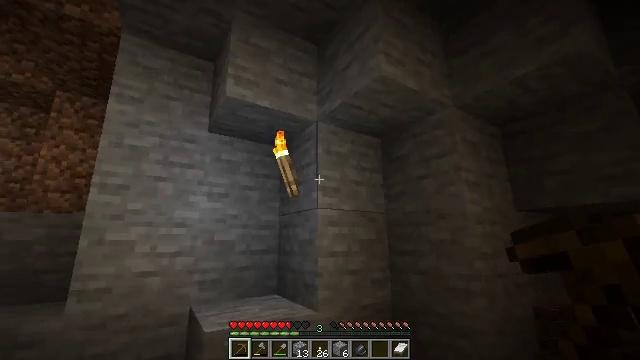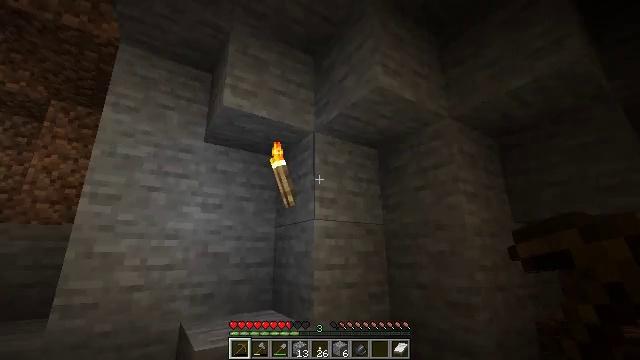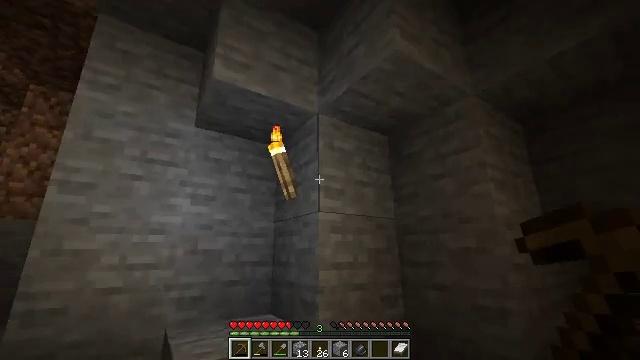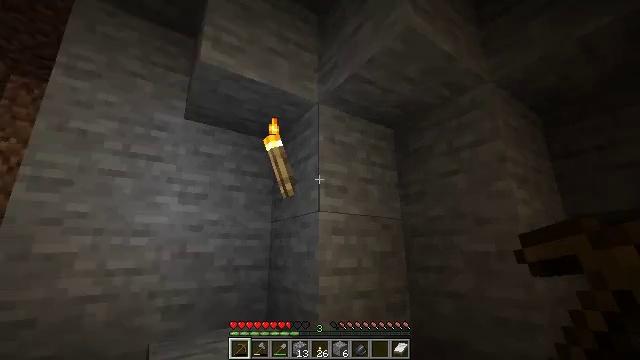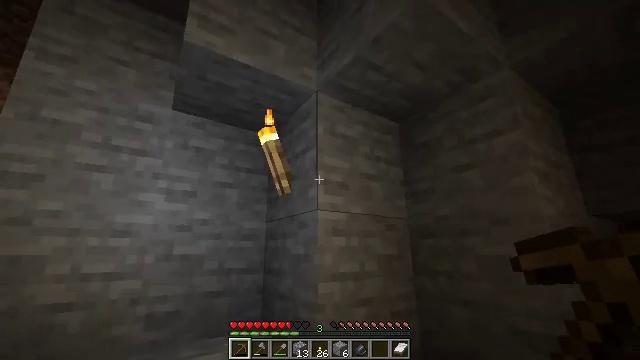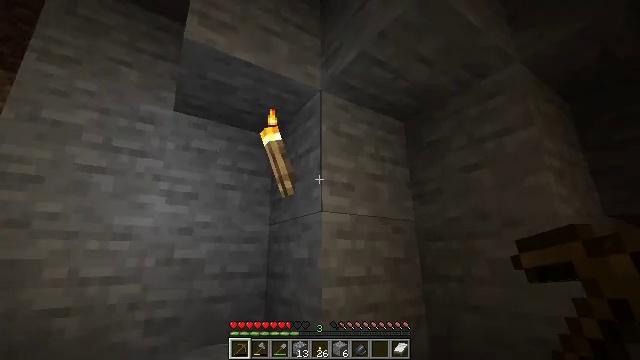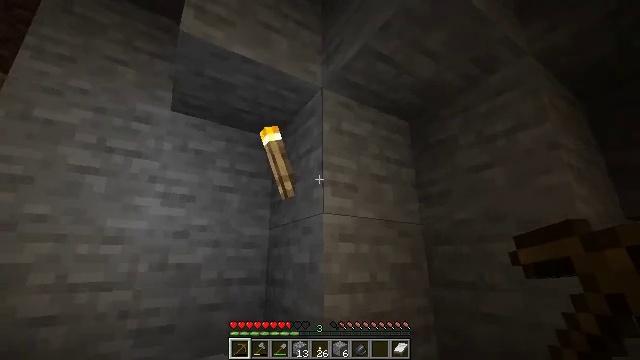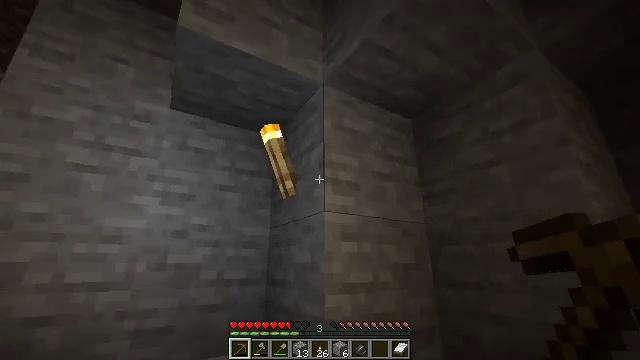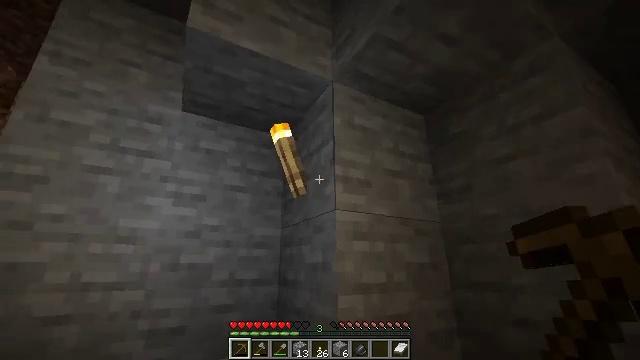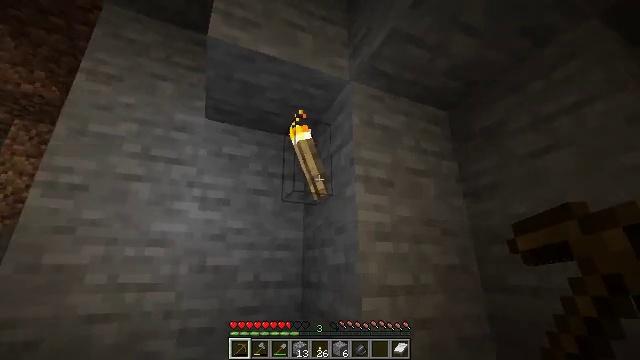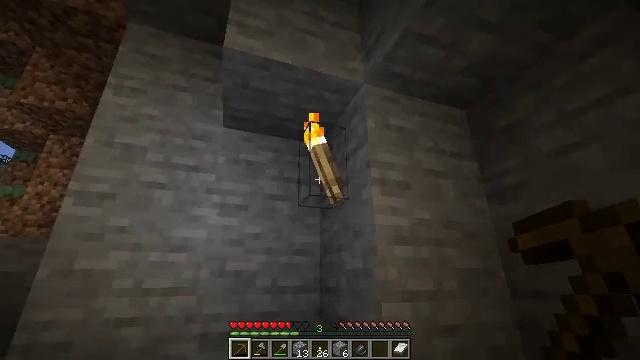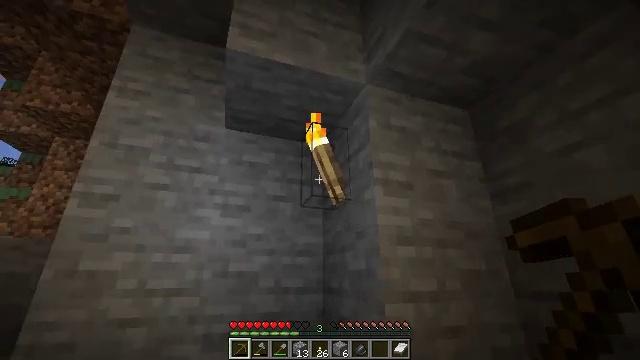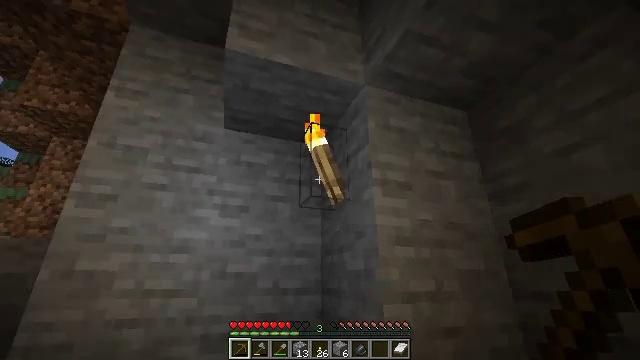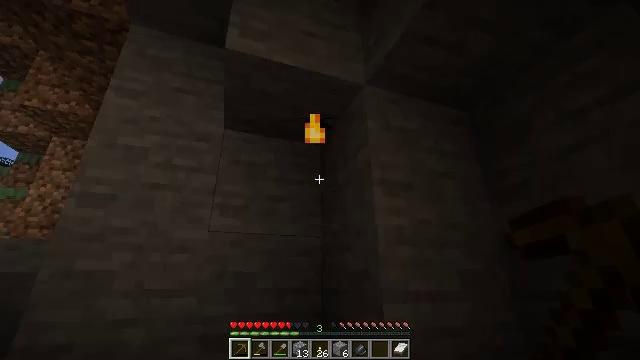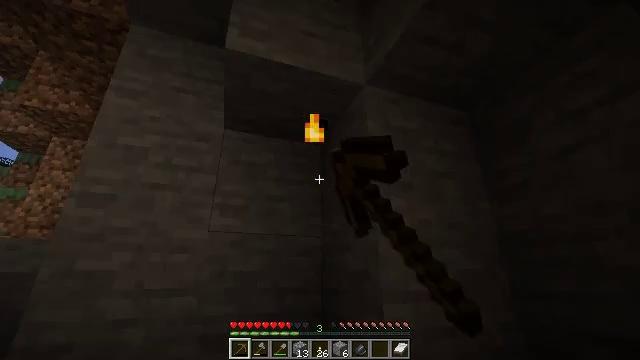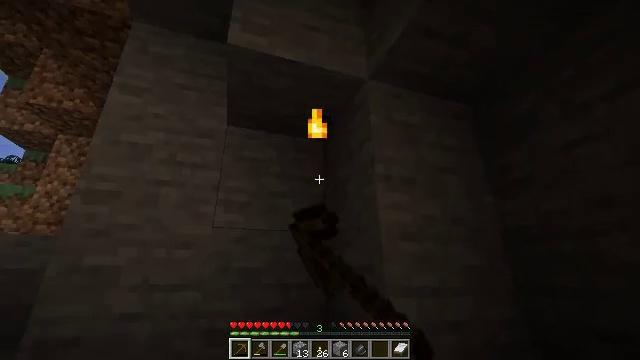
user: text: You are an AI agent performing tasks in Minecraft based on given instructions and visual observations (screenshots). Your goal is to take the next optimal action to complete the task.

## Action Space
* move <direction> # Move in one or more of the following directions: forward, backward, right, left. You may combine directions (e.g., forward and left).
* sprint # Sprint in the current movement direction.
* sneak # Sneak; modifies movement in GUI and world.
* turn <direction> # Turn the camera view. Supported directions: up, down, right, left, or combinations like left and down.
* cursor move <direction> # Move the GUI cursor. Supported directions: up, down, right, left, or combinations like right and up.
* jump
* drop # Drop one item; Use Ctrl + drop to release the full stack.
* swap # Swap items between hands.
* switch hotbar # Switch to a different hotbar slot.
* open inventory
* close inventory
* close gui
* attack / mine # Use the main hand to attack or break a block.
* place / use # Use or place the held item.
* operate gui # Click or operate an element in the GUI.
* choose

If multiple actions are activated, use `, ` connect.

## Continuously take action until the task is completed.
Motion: motion action
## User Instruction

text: Destroy the wall torch to gather it.
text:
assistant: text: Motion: move forward, turn up
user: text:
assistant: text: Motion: move forward
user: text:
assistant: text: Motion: move forward
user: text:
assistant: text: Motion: move forward
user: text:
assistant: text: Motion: no_op
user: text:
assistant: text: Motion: turn up
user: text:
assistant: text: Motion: no_op
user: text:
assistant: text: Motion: turn left
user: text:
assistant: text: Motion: turn left
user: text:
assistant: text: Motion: turn left and up
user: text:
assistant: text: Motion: no_op
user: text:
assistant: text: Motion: no_op
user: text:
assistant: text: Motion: attack / mine
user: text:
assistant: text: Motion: no_op
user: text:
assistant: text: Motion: no_op
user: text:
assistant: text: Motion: move forward, turn left and down
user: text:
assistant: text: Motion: move forward, turn left and down
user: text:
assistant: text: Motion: move forward, turn left and down
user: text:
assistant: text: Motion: move forward, turn down
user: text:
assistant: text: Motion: move forward, turn left and down
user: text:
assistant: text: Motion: turn left and down
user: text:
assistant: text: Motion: turn left and down
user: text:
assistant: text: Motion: turn left and down
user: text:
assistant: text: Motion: turn left and down
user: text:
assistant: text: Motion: turn left and down
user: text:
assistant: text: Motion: turn left and down
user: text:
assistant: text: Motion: turn left and down
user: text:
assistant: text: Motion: move forward, turn left
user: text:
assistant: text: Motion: move forward, turn left and up
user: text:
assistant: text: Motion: move forward, turn left and up